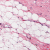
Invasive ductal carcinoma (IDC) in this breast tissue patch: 0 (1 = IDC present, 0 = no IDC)